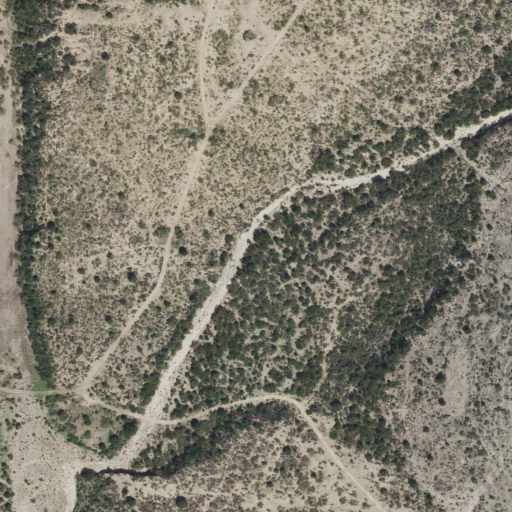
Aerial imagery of valley in Texas named Leonedas Draw containing only shrub